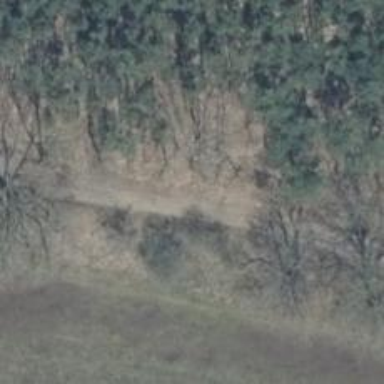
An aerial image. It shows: Sandy track road with grade 4 track type.